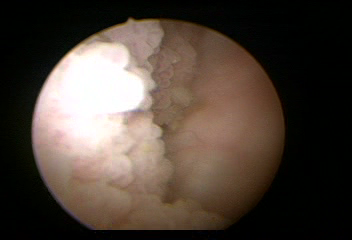
Modality: WLC
Class: Malignant
Subclass: HighGradePapillary
Lesion: L2
Stage: Ta
Morphology: Papillary
Bladder cancer association: Yes
Annotated structures: Tumor